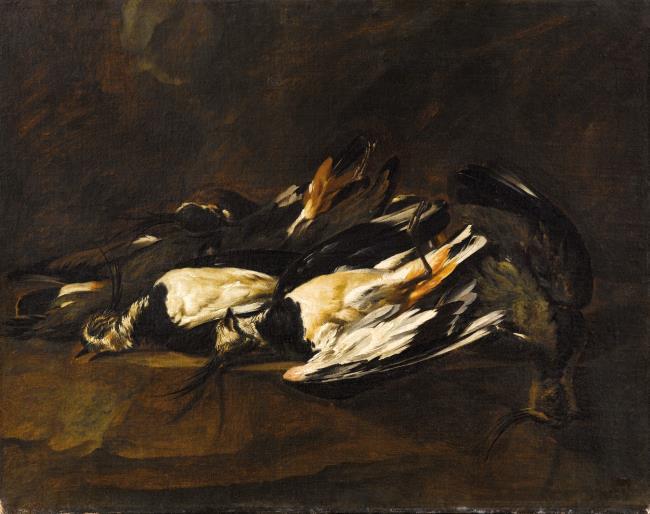
Title: Still life with dead Lapwings
Artist: Joannes Hermans
Earliest date: 1644
Latest date: 1675
Genre: painting
Iconography: Still Life
Keywords: game piece (still life), on a rock, fowl (game), northern lapwing